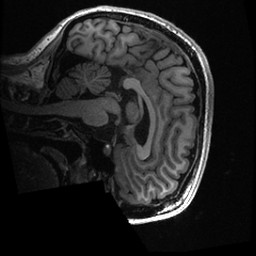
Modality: T1w
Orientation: sagittal